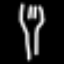
Label: fork